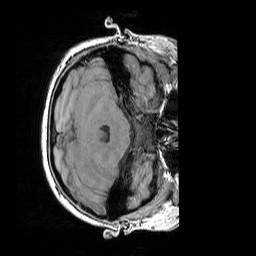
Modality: T1w
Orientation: axial